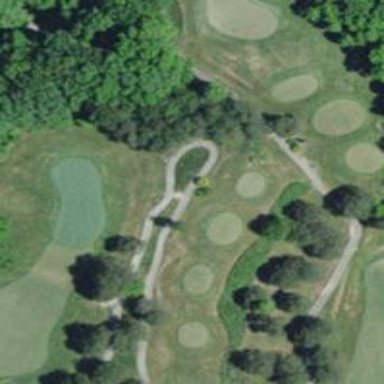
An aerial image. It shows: Footway that resembles golf path.